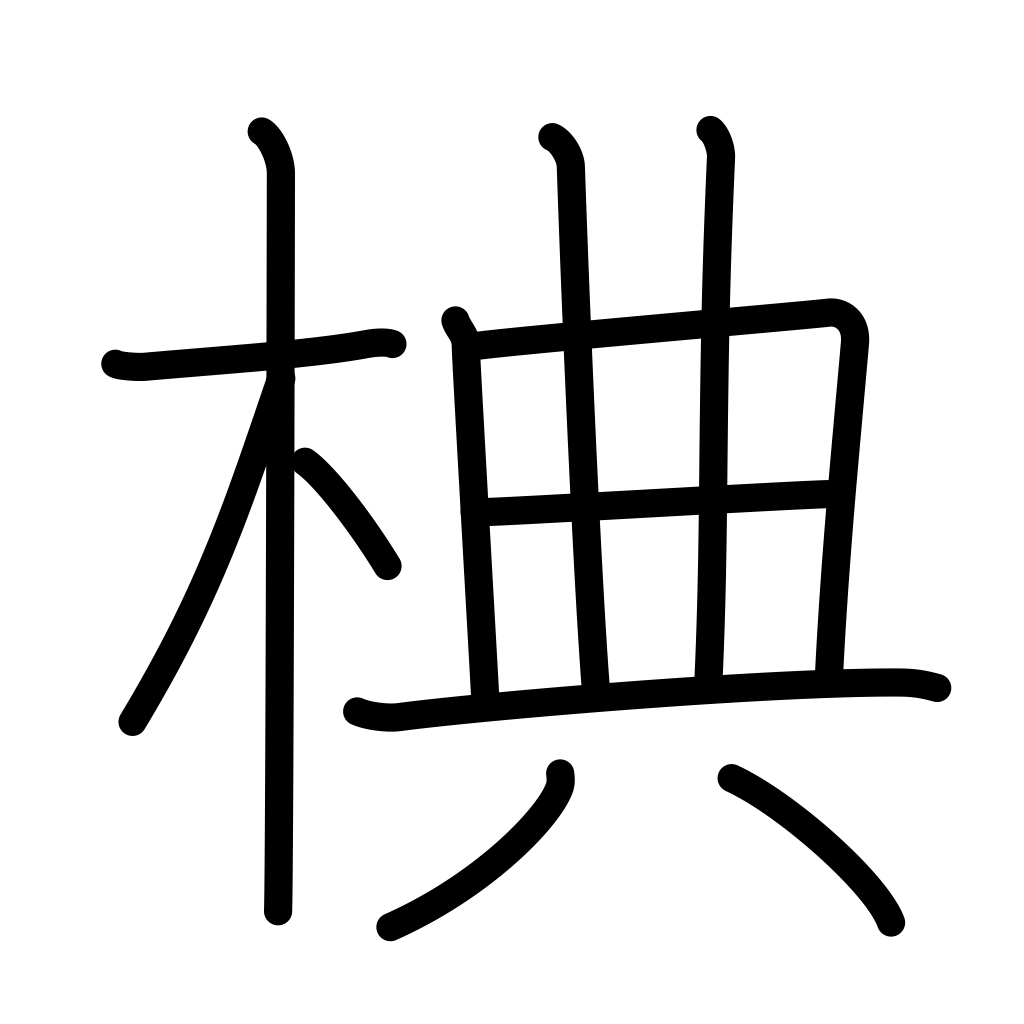
Meaning: type of deciduous birch tree